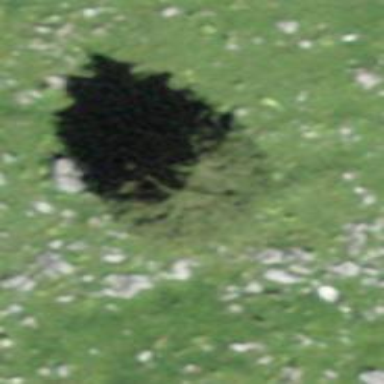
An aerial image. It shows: Needle-leaved tree in nature.